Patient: sex M, age 26
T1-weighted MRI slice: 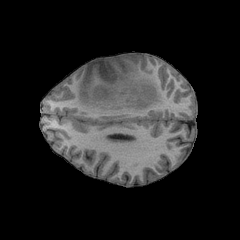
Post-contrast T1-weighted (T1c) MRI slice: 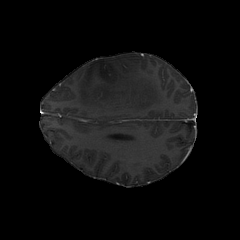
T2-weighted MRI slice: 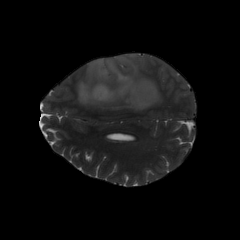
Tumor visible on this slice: yes
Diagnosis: Astrocytoma, IDH-mutant
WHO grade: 3